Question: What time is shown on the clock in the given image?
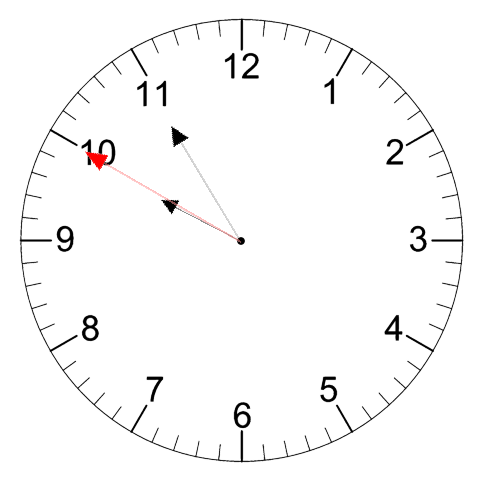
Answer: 09:54:50